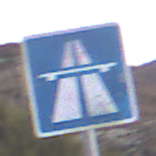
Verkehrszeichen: Autobahn
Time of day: Dusk
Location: Outdoor (Nature)
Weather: Clear
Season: NotSpecified
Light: Natural